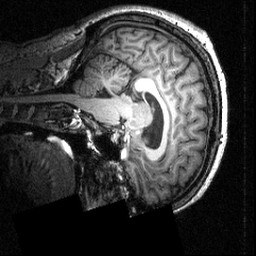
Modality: T1w
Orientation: sagittal
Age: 26
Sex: male
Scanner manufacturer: siemens
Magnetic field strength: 3.951 T
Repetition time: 1.5 s
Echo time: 0.00335 s